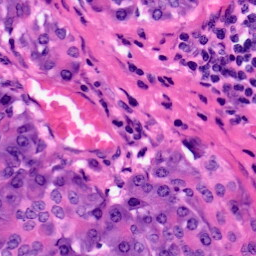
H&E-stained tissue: Pancreatic